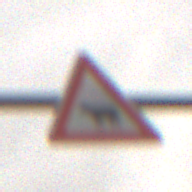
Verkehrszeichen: ViehtriebRechts
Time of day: Midday
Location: Outdoor (Nature)
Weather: Overcast
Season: NotSpecified
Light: Natural